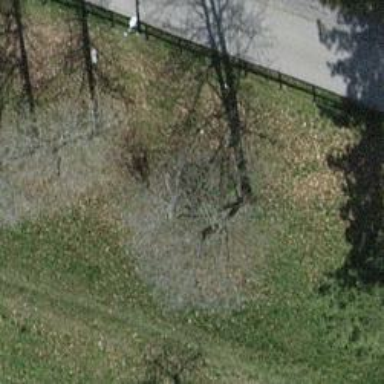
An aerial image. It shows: Deciduous broadleaved tree in garden.